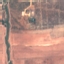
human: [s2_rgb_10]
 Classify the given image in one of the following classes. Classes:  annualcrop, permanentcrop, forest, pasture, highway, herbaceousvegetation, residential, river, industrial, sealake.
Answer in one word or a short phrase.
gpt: PermanentCrop